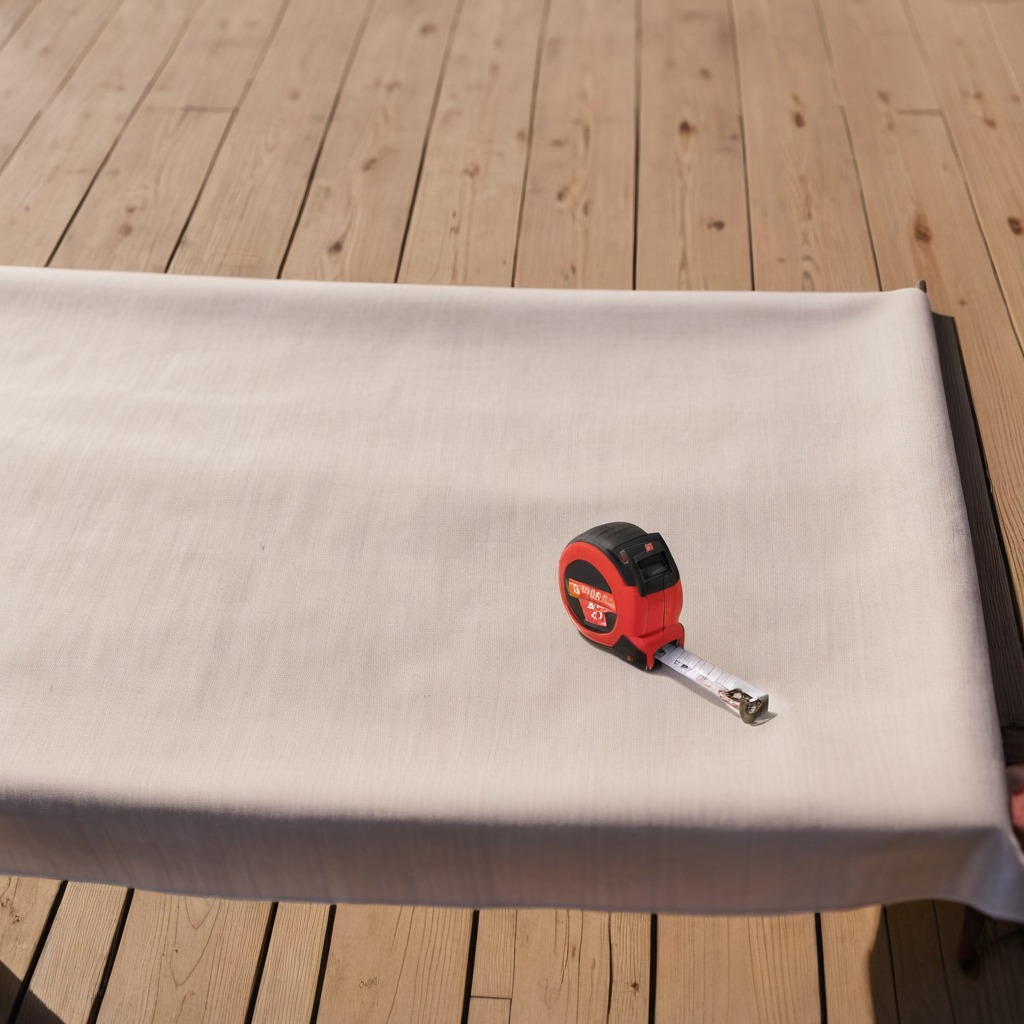
A measuring tape is lying on a clean wooden table in an outdoor workshop during daytime bright natural light soft shadows worn but beneath the cloth.